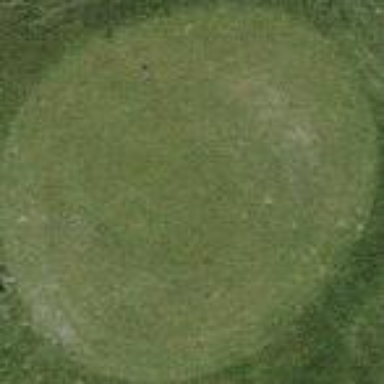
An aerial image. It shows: Golf tee.